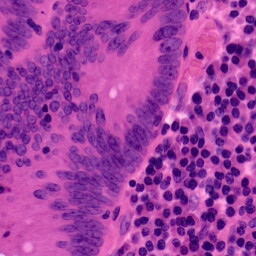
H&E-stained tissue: Colon